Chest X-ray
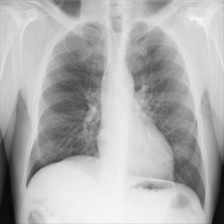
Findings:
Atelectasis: negative
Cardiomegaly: negative
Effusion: negative
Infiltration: negative
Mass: negative
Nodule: negative
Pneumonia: negative
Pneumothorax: negative
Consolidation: negative
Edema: negative
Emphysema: negative
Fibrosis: negative
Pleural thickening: negative
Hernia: negative